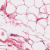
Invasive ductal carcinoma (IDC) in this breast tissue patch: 0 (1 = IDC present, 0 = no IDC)